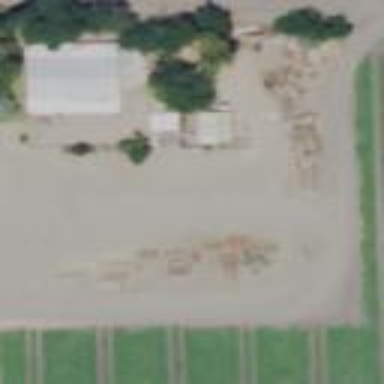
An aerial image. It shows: Farmyard area.